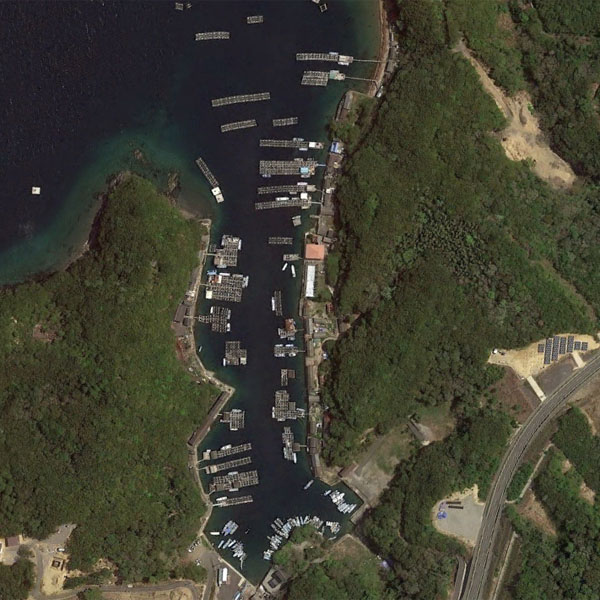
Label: Port